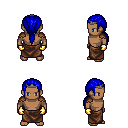
a pixel art fantasy rpg character, male body template, human, dark skin, leather shoulder armor, robe skirt, blue ponytail hairstyle, iron tiara, gold gloves, four views (front, back, left, right), 2x2 character sprite sheet, small pixel art, hard edges, no anti-aliasing